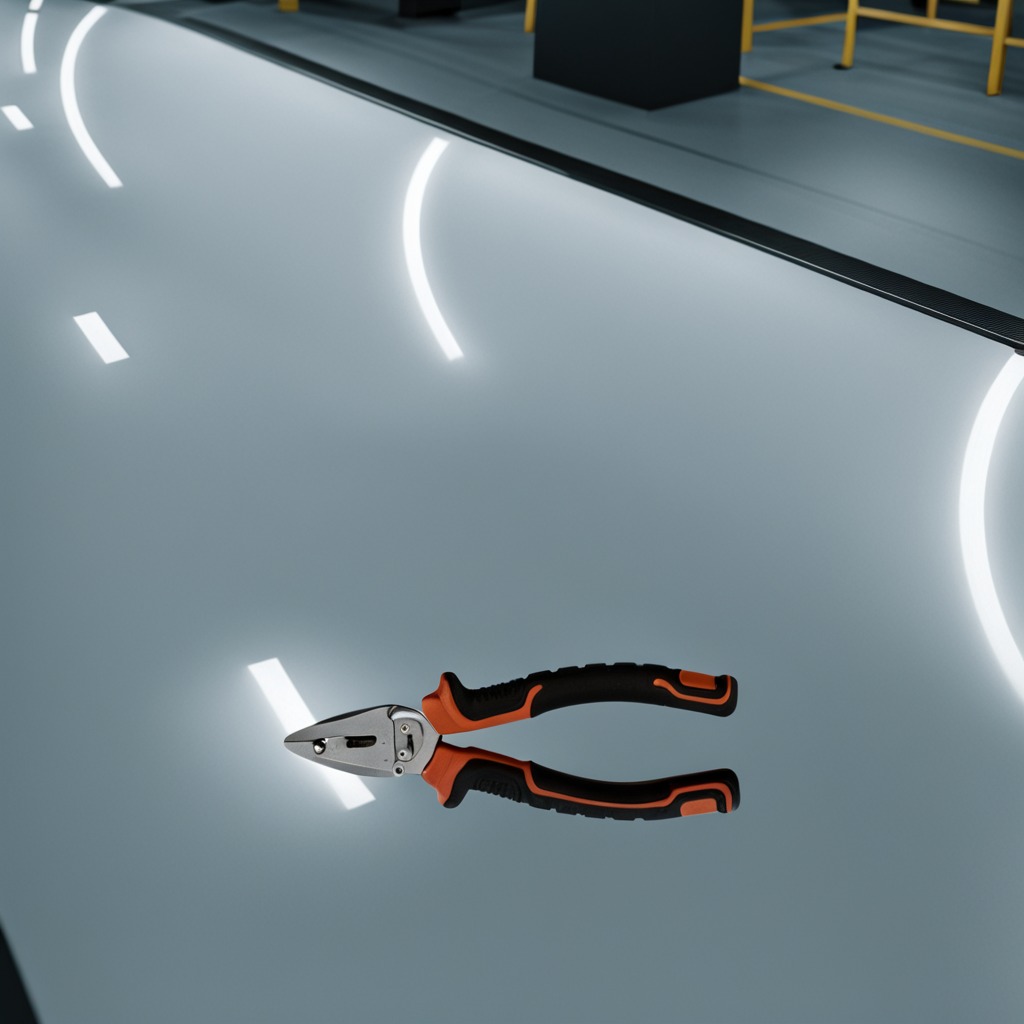
A plier lying on a high-gloss table in a ship maintenance bay industrial lighting.